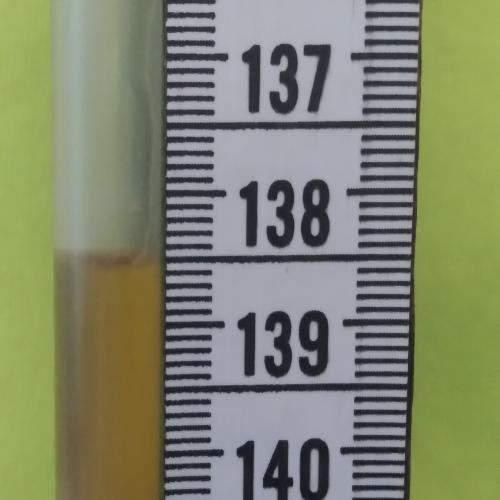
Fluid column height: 138.5 cm